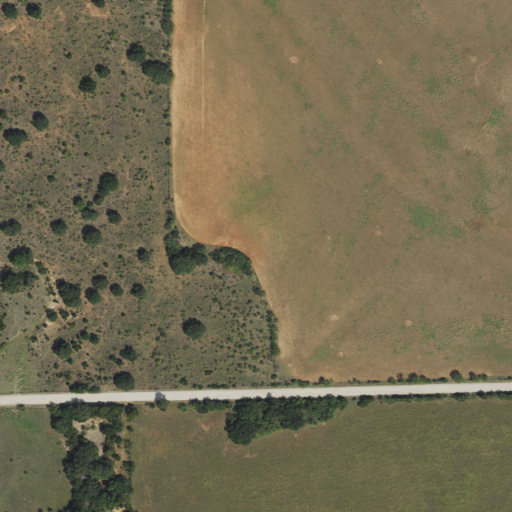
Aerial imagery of depression(s) in Texas named Lytle Cove containing shrub, cultivated crops, grassland, open development, low intensity development, and medium intensity development